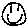
Label: smiley face